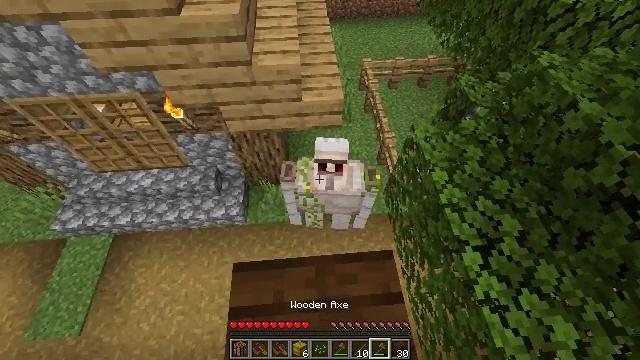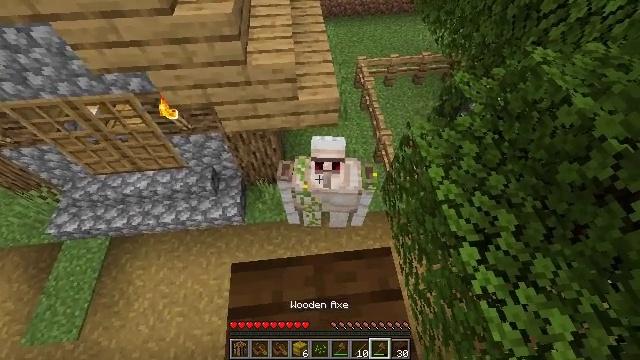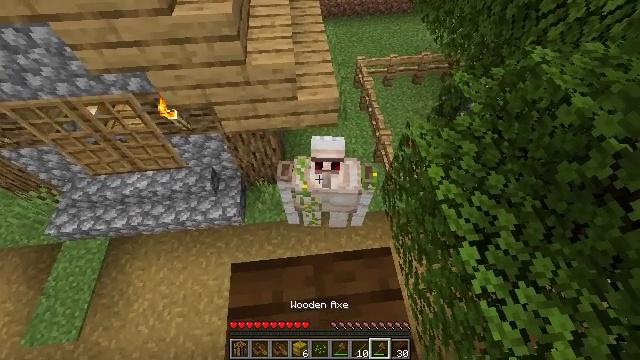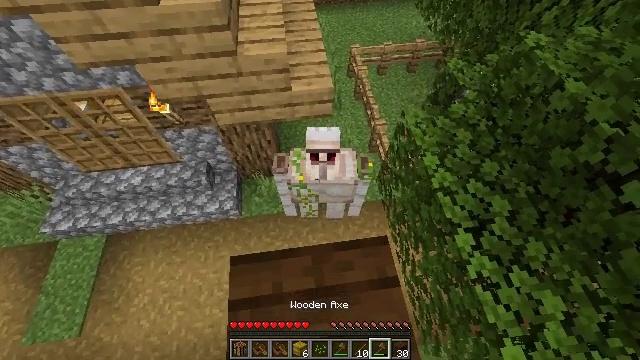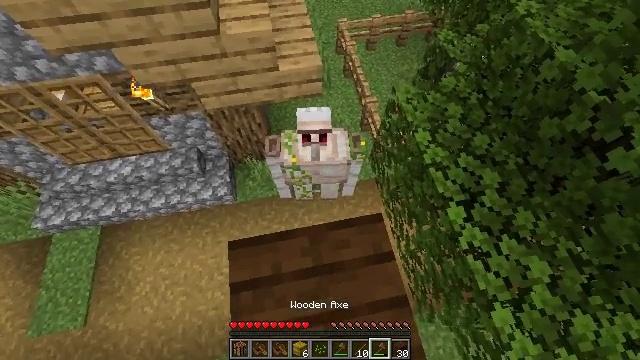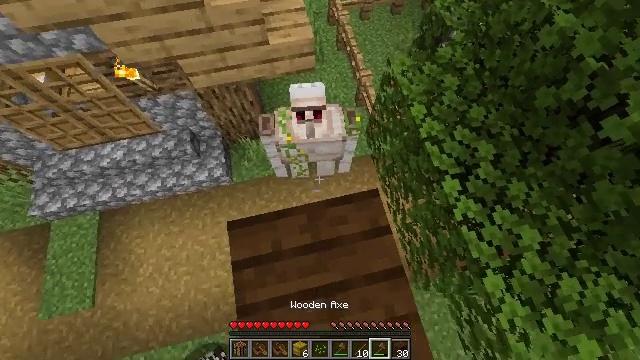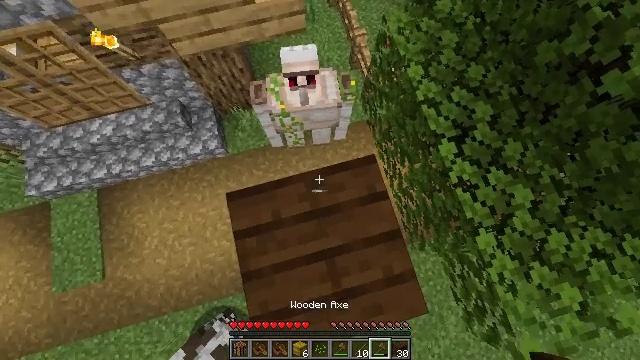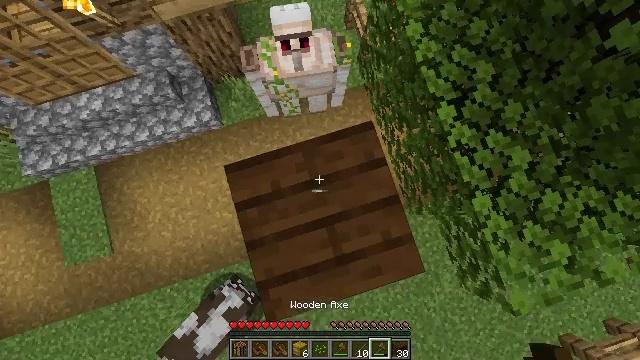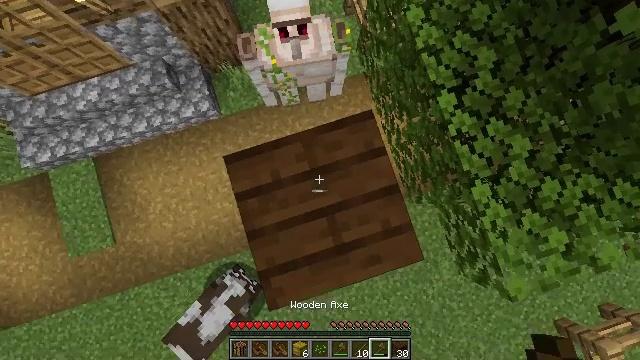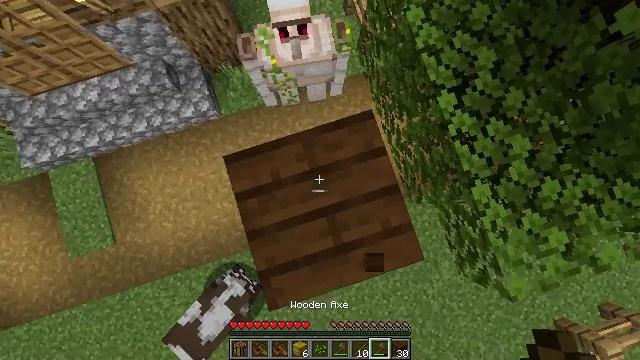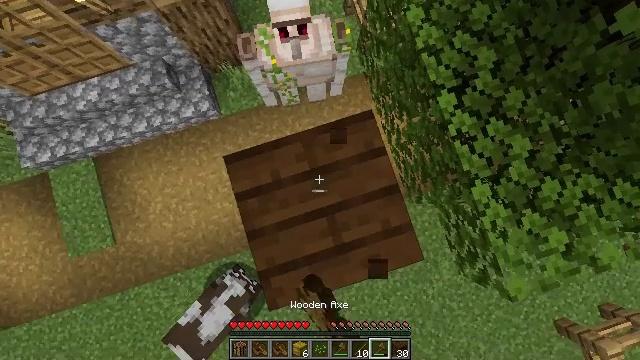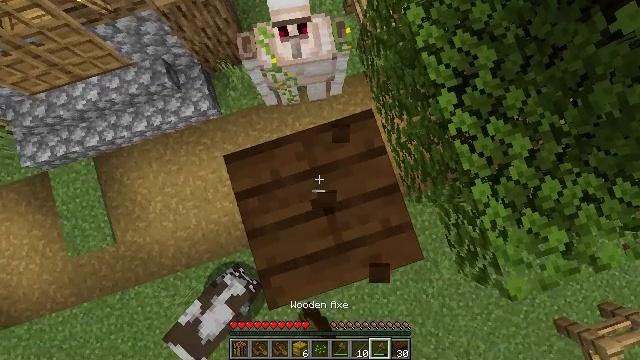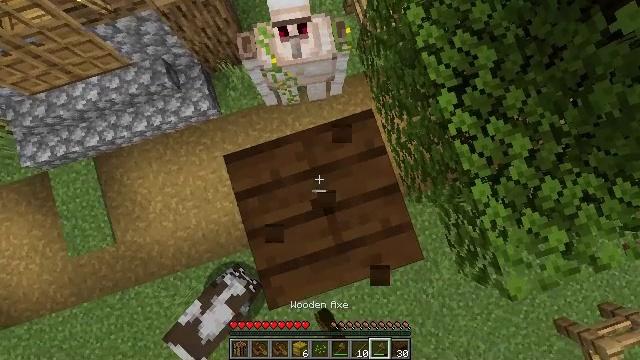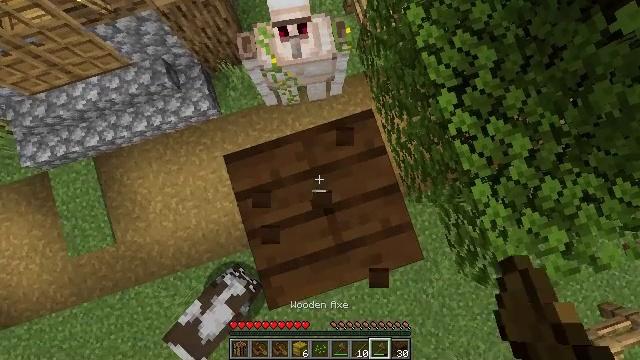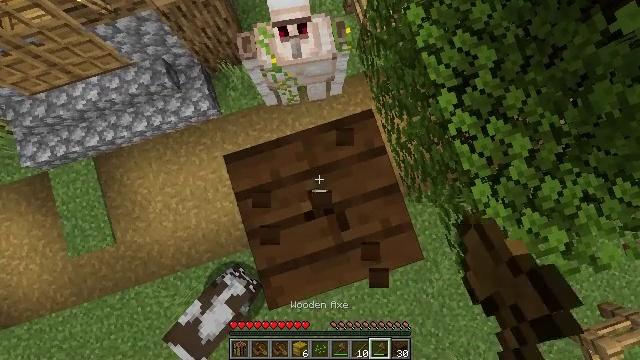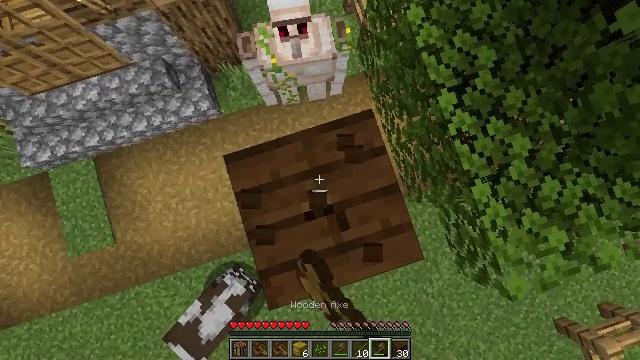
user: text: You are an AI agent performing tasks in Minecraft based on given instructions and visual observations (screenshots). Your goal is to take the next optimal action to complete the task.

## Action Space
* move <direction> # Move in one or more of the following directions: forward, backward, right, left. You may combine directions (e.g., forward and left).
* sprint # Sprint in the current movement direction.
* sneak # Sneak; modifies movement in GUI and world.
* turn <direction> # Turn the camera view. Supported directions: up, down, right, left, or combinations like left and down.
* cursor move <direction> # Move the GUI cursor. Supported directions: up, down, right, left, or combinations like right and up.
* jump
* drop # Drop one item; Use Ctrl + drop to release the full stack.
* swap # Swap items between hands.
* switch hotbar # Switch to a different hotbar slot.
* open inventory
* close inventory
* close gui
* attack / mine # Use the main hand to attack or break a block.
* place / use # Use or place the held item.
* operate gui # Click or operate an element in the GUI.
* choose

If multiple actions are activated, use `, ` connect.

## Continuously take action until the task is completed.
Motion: motion action
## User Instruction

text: Attack the dark oak planks to recycle them.
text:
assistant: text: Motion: turn right
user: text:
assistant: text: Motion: no_op
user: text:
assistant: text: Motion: turn right and down
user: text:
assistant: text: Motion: turn right and down
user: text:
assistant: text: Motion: turn right and down
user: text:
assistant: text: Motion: turn right and down
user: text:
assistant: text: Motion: turn right and down
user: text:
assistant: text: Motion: turn down
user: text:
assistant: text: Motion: attack / mine
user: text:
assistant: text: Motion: attack / mine
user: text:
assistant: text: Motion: attack / mine
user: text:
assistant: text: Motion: attack / mine
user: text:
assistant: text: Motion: attack / mine
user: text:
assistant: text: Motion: attack / mine
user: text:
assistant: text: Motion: attack / mine
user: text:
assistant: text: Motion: attack / mine
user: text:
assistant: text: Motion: attack / mine
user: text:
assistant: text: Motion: attack / mine
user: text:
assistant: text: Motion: attack / mine
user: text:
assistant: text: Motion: attack / mine
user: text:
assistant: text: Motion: attack / mine
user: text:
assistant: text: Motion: attack / mine
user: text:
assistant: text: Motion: attack / mine
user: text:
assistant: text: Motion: attack / mine
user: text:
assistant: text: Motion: attack / mine
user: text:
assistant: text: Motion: attack / mine
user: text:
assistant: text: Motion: attack / mine
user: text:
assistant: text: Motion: attack / mine
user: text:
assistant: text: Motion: attack / mine
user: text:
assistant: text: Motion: attack / mine